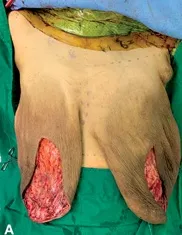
A
) After skin sparing mastectomy, the mastectomy flap was tubularly long.
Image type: medical_photograph (skin_photograph)